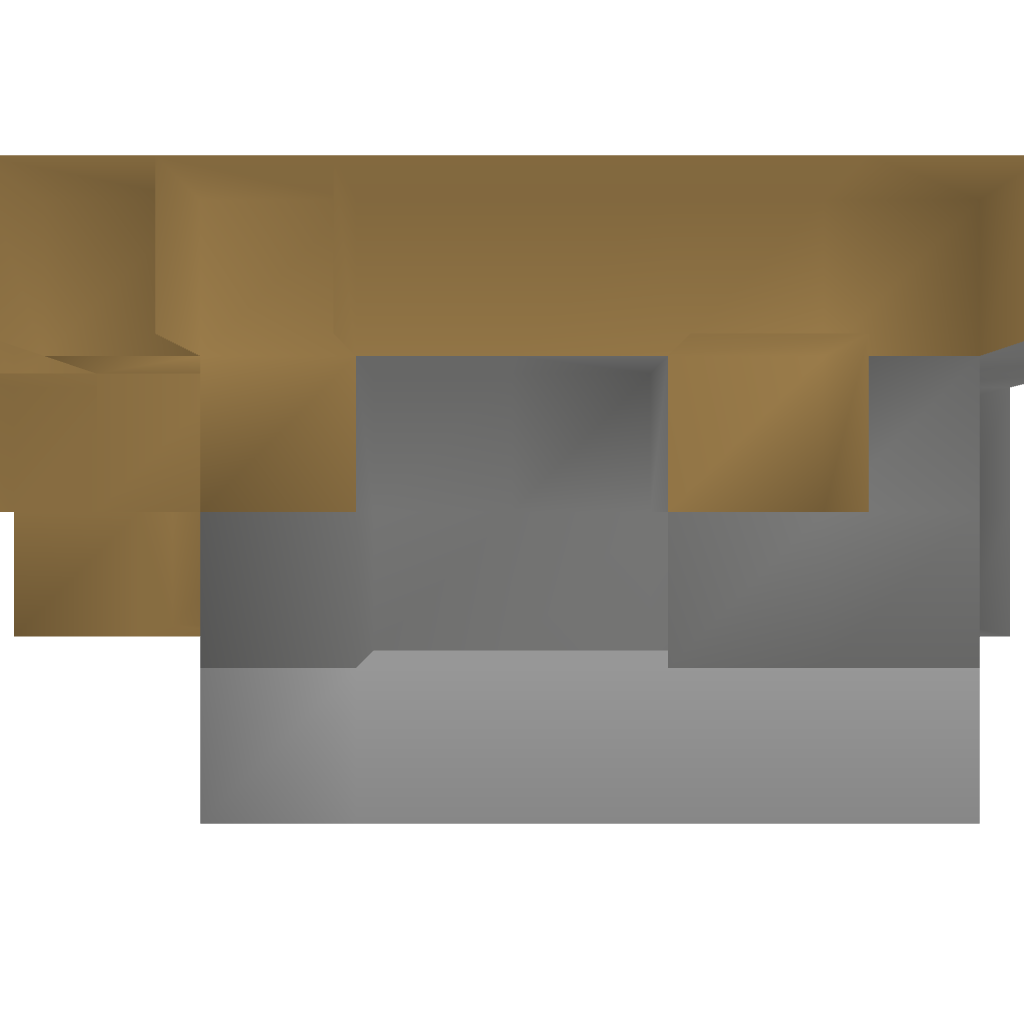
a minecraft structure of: Double Cobblestone Generator